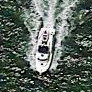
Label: Civil_yacht